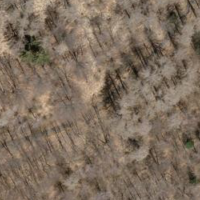
EUNIS habitat code: 43
Species observed at this site:
Fagus sylvatica